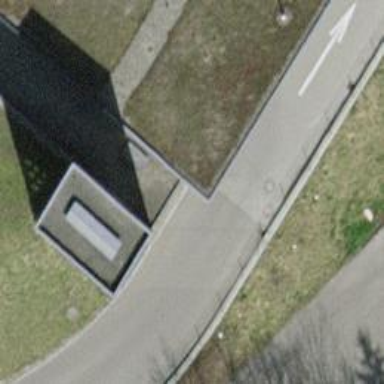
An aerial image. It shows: Parking entrance.